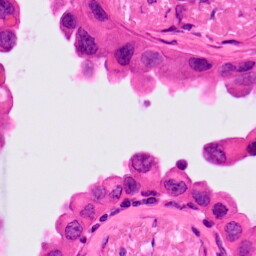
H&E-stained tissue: Lung